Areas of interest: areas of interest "Temple"
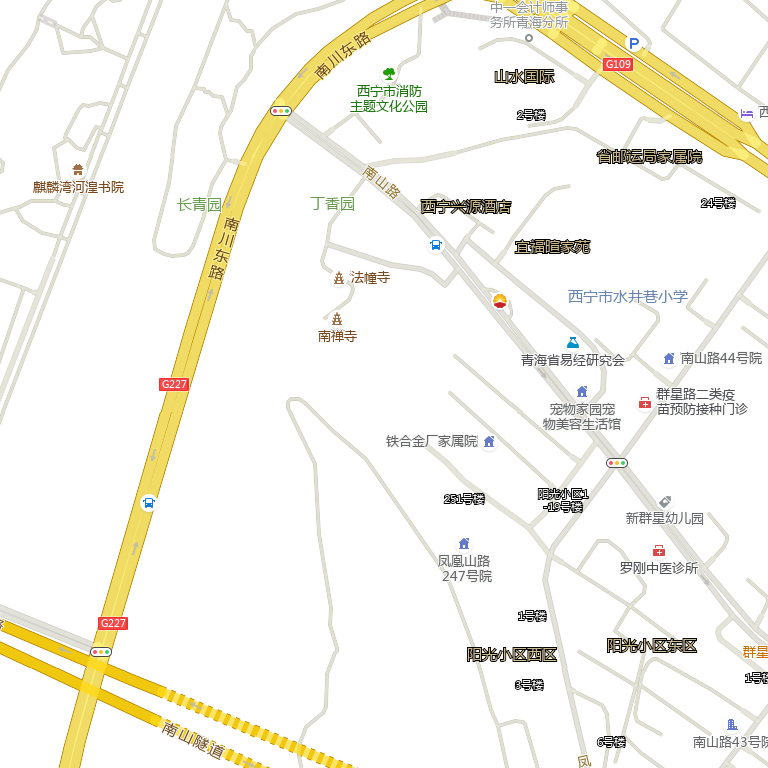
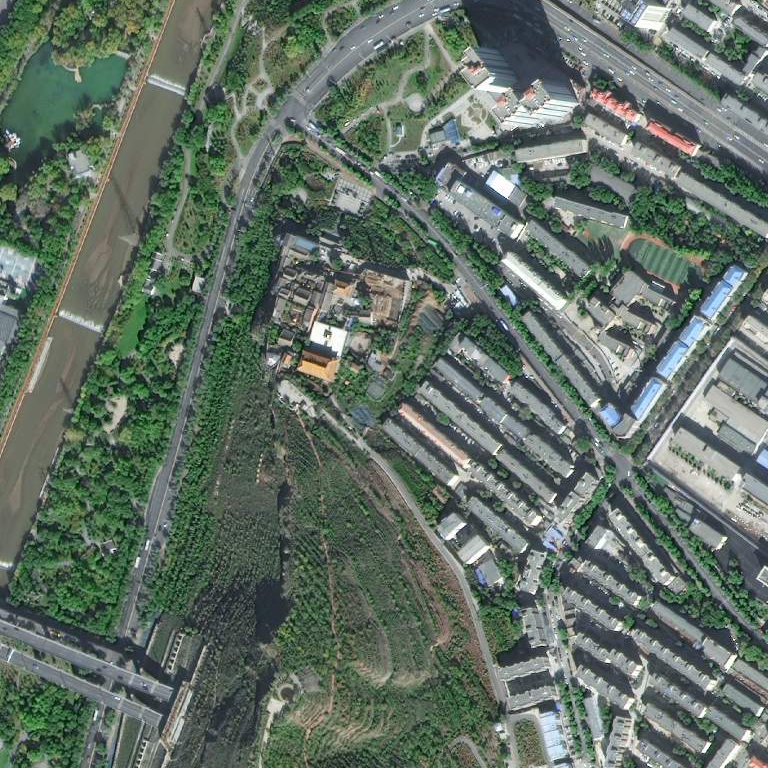